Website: home-depot
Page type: account-selection
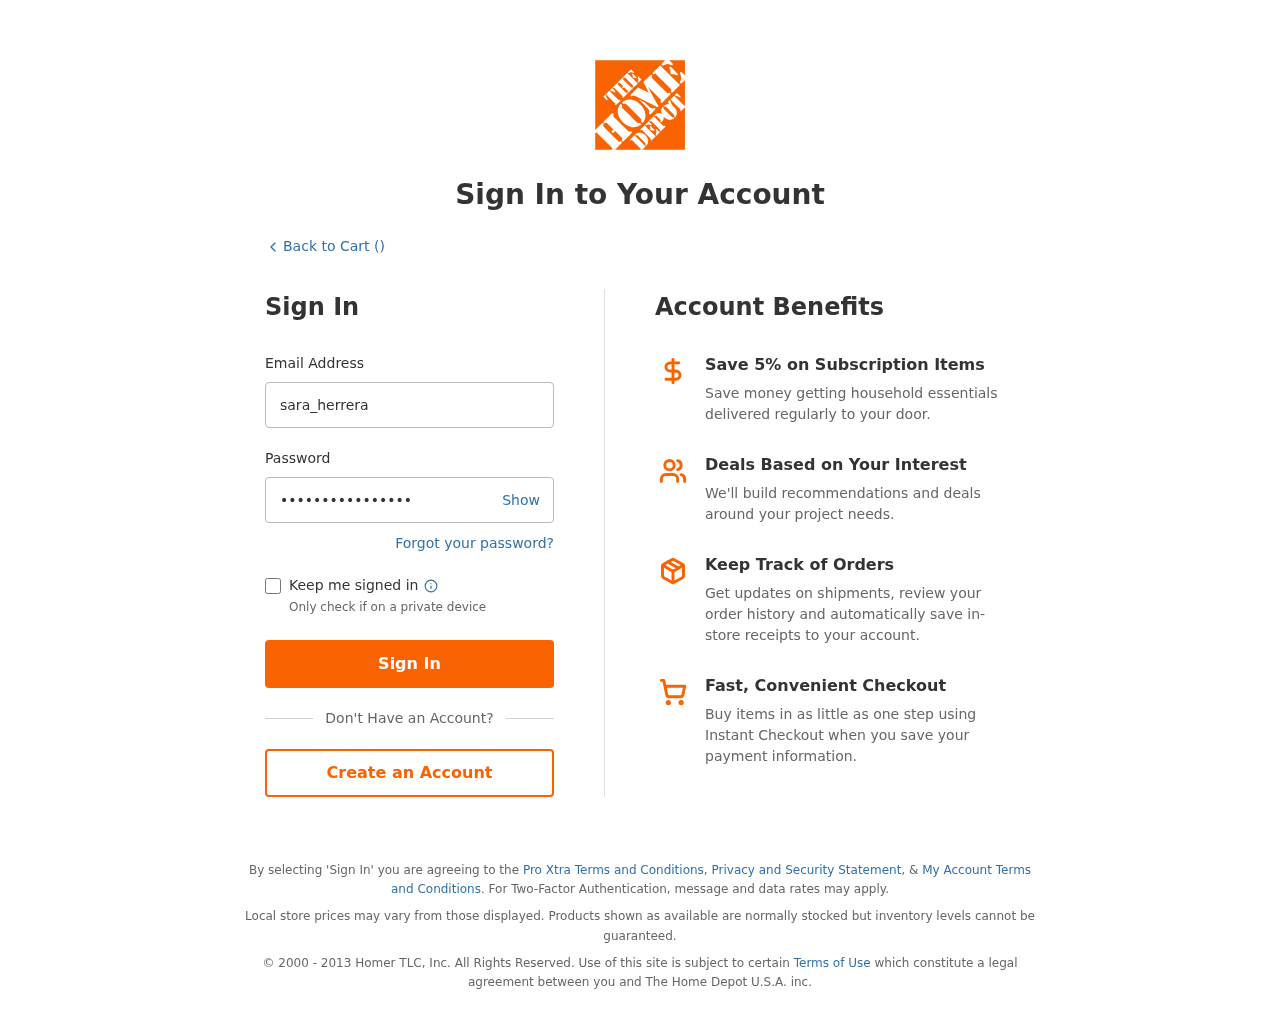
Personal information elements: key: PII_LOGIN_USERNAME
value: sara_herrera